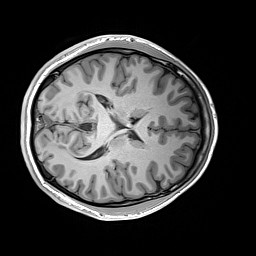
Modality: T1w
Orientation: axial
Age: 22
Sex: male
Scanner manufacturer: siemens
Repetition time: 2.2 s
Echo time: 0.00244 s